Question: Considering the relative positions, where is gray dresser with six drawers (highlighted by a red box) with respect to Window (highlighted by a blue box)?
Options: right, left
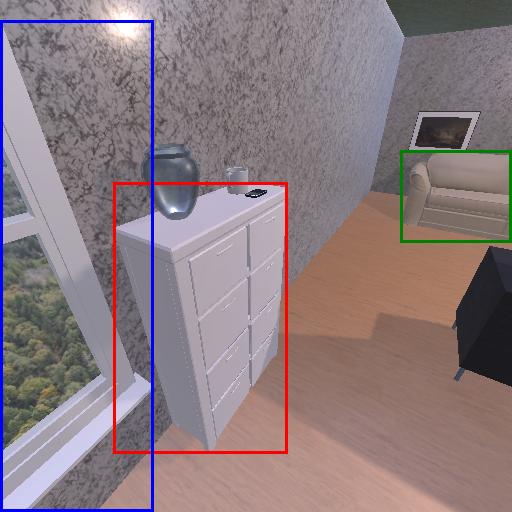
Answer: right